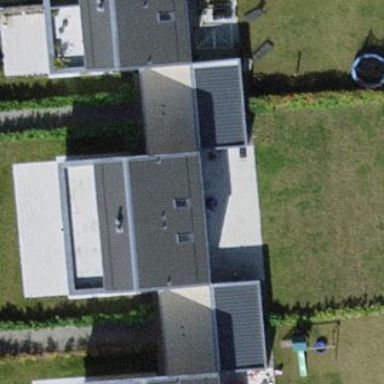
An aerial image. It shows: Semi-detached house.